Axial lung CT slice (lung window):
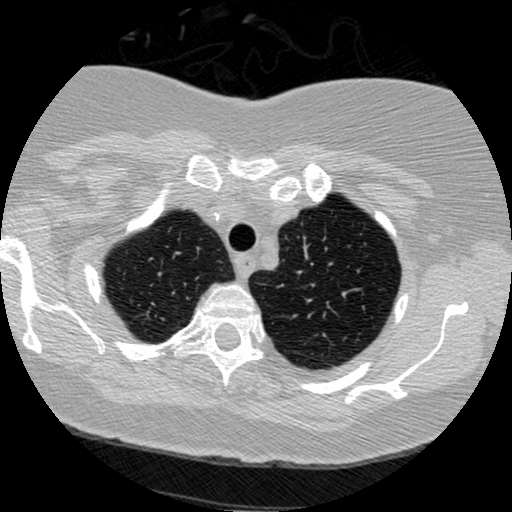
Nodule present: no